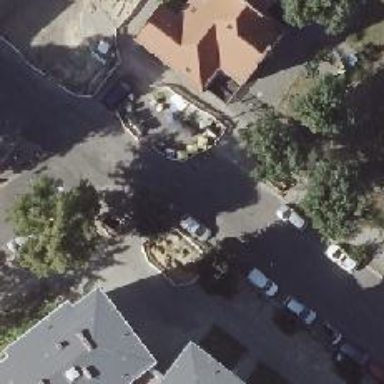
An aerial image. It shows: Residential road with asphalt surface. There is parallel parking on the right side of the street and diagonal parking on the left side.